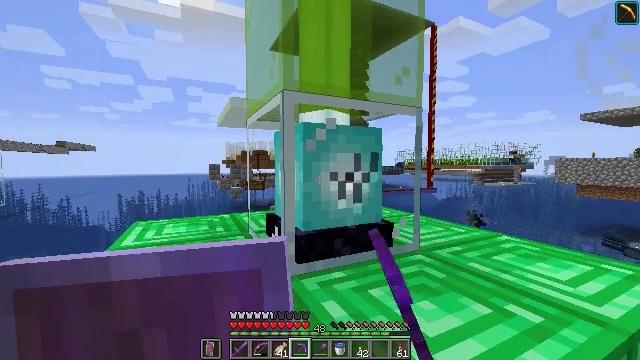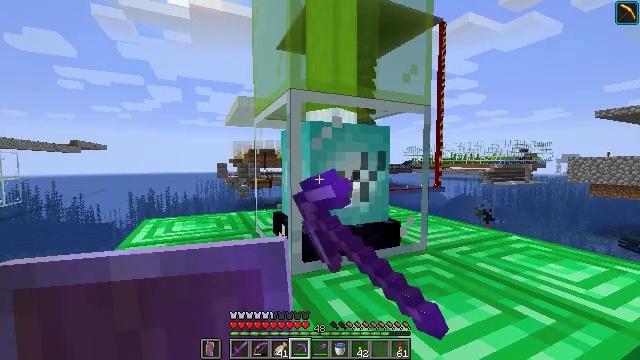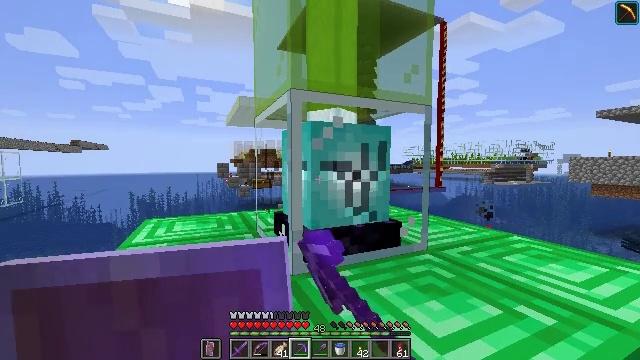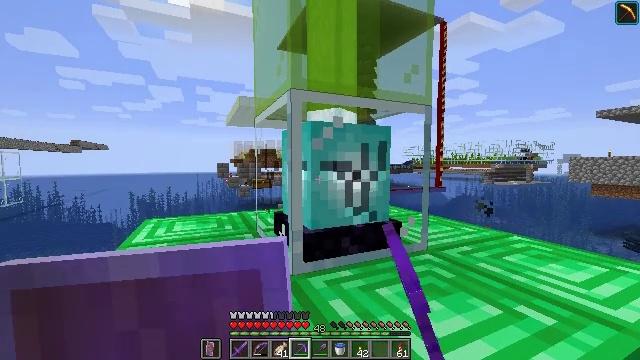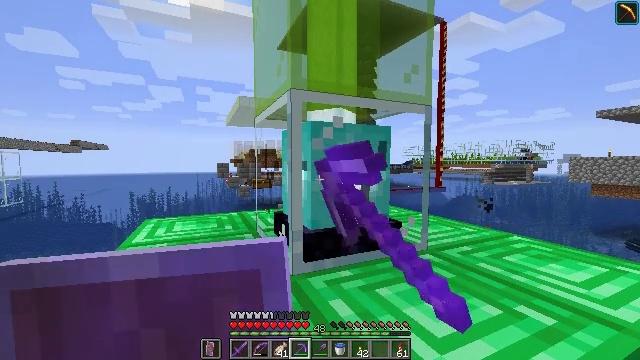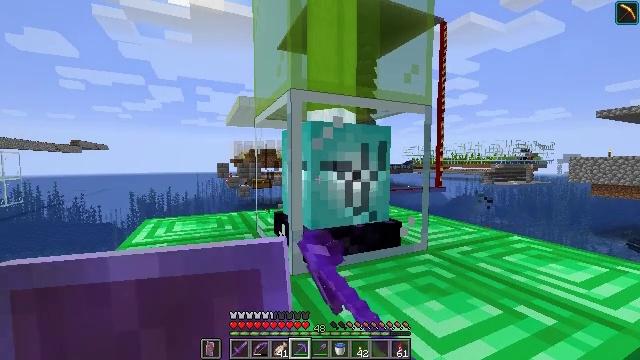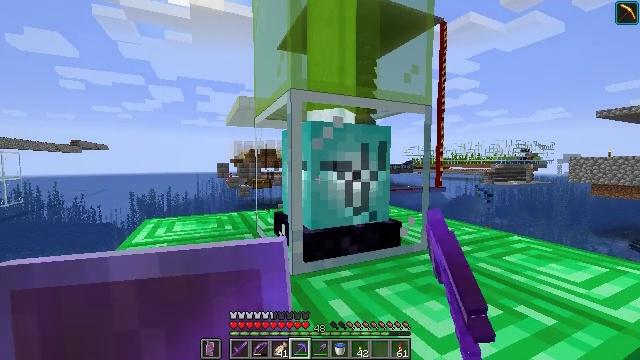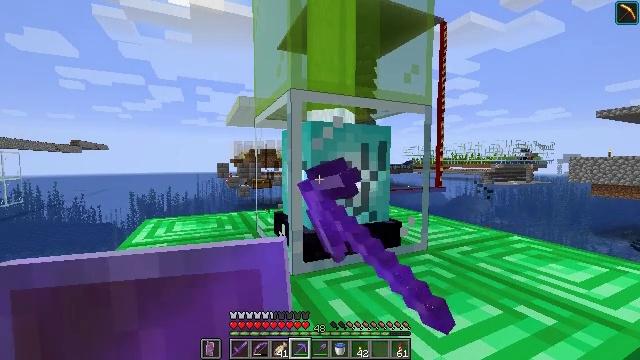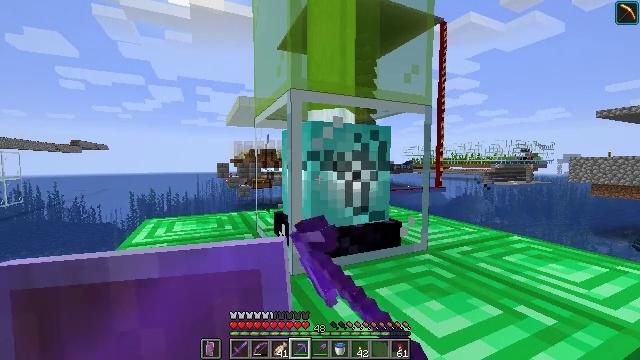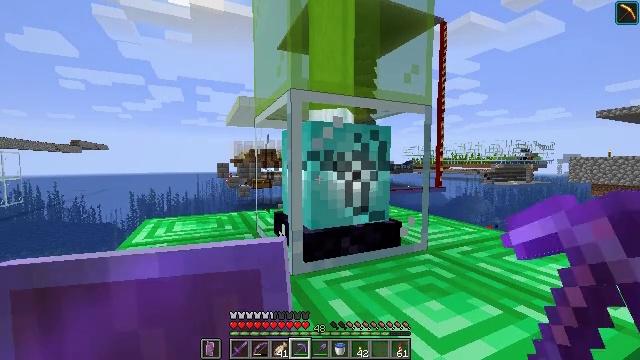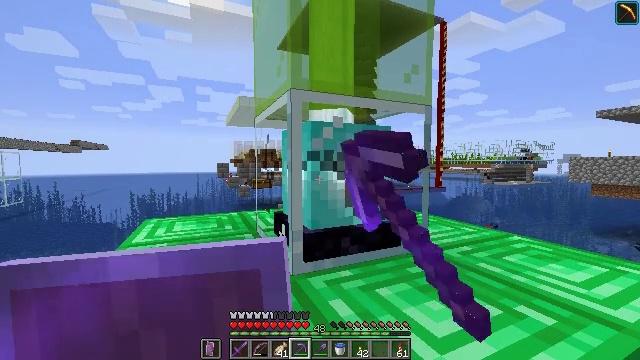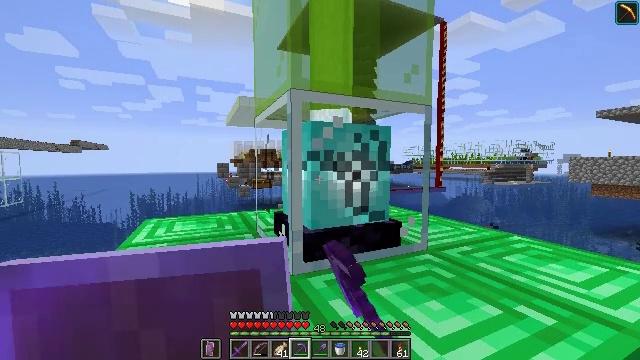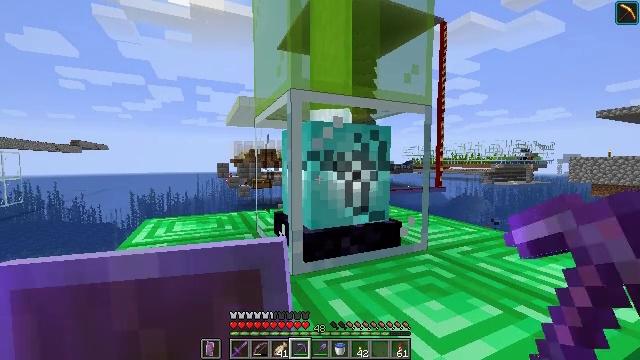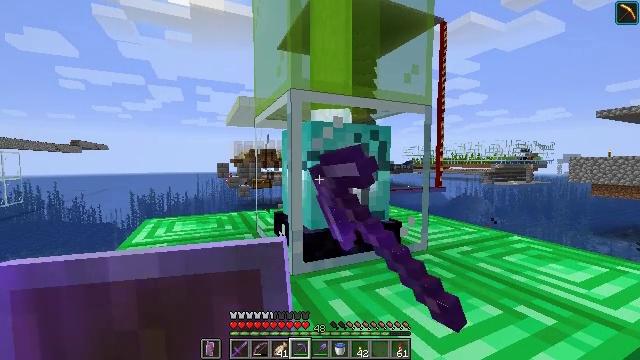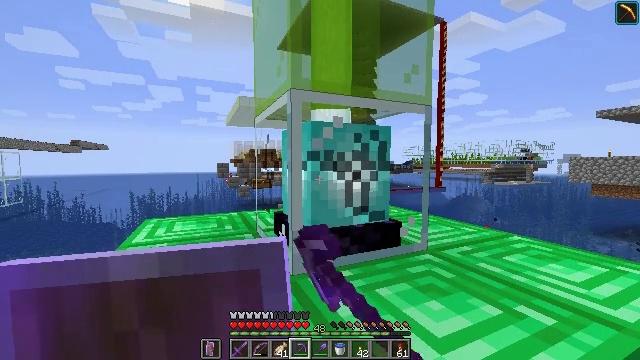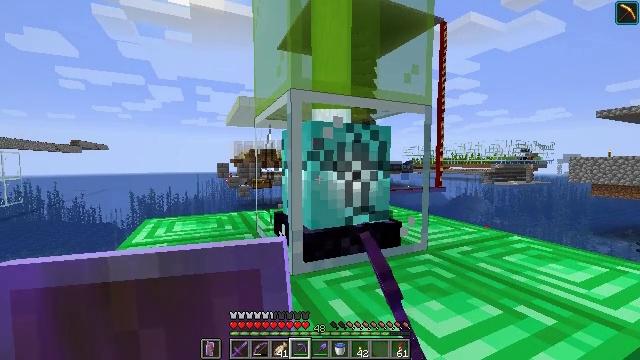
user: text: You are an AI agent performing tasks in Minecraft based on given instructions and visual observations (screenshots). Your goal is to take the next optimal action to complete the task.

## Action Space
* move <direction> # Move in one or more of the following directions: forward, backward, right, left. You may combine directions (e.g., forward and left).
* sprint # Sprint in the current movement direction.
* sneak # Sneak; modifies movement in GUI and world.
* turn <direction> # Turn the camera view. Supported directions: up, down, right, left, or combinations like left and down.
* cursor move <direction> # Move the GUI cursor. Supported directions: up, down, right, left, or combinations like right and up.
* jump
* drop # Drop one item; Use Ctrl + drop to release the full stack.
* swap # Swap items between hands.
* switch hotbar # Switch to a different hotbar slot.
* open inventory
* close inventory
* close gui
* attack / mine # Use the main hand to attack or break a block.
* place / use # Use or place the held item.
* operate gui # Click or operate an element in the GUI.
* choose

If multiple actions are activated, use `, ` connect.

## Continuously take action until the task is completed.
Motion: motion action
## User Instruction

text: Break the beacon to collect it.
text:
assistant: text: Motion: turn left, attack / mine
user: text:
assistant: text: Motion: attack / mine
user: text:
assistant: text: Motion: attack / mine
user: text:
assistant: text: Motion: attack / mine
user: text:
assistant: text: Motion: attack / mine
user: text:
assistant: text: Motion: attack / mine
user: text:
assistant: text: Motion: attack / mine
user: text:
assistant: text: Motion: attack / mine
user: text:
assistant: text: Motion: attack / mine
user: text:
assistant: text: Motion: attack / mine
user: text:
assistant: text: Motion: attack / mine
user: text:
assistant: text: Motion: attack / mine
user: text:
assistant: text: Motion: attack / mine
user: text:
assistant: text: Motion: attack / mine
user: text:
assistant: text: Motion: attack / mine
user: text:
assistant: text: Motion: attack / mine
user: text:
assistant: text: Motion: attack / mine
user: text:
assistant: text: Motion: attack / mine
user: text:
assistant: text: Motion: attack / mine
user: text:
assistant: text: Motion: attack / mine
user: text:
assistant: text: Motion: attack / mine
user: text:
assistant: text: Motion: attack / mine
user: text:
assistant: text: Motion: attack / mine
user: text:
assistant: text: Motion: attack / mine
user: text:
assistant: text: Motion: attack / mine
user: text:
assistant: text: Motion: attack / mine
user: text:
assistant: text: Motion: attack / mine
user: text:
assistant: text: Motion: attack / mine
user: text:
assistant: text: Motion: attack / mine
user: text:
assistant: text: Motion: attack / mine